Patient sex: F
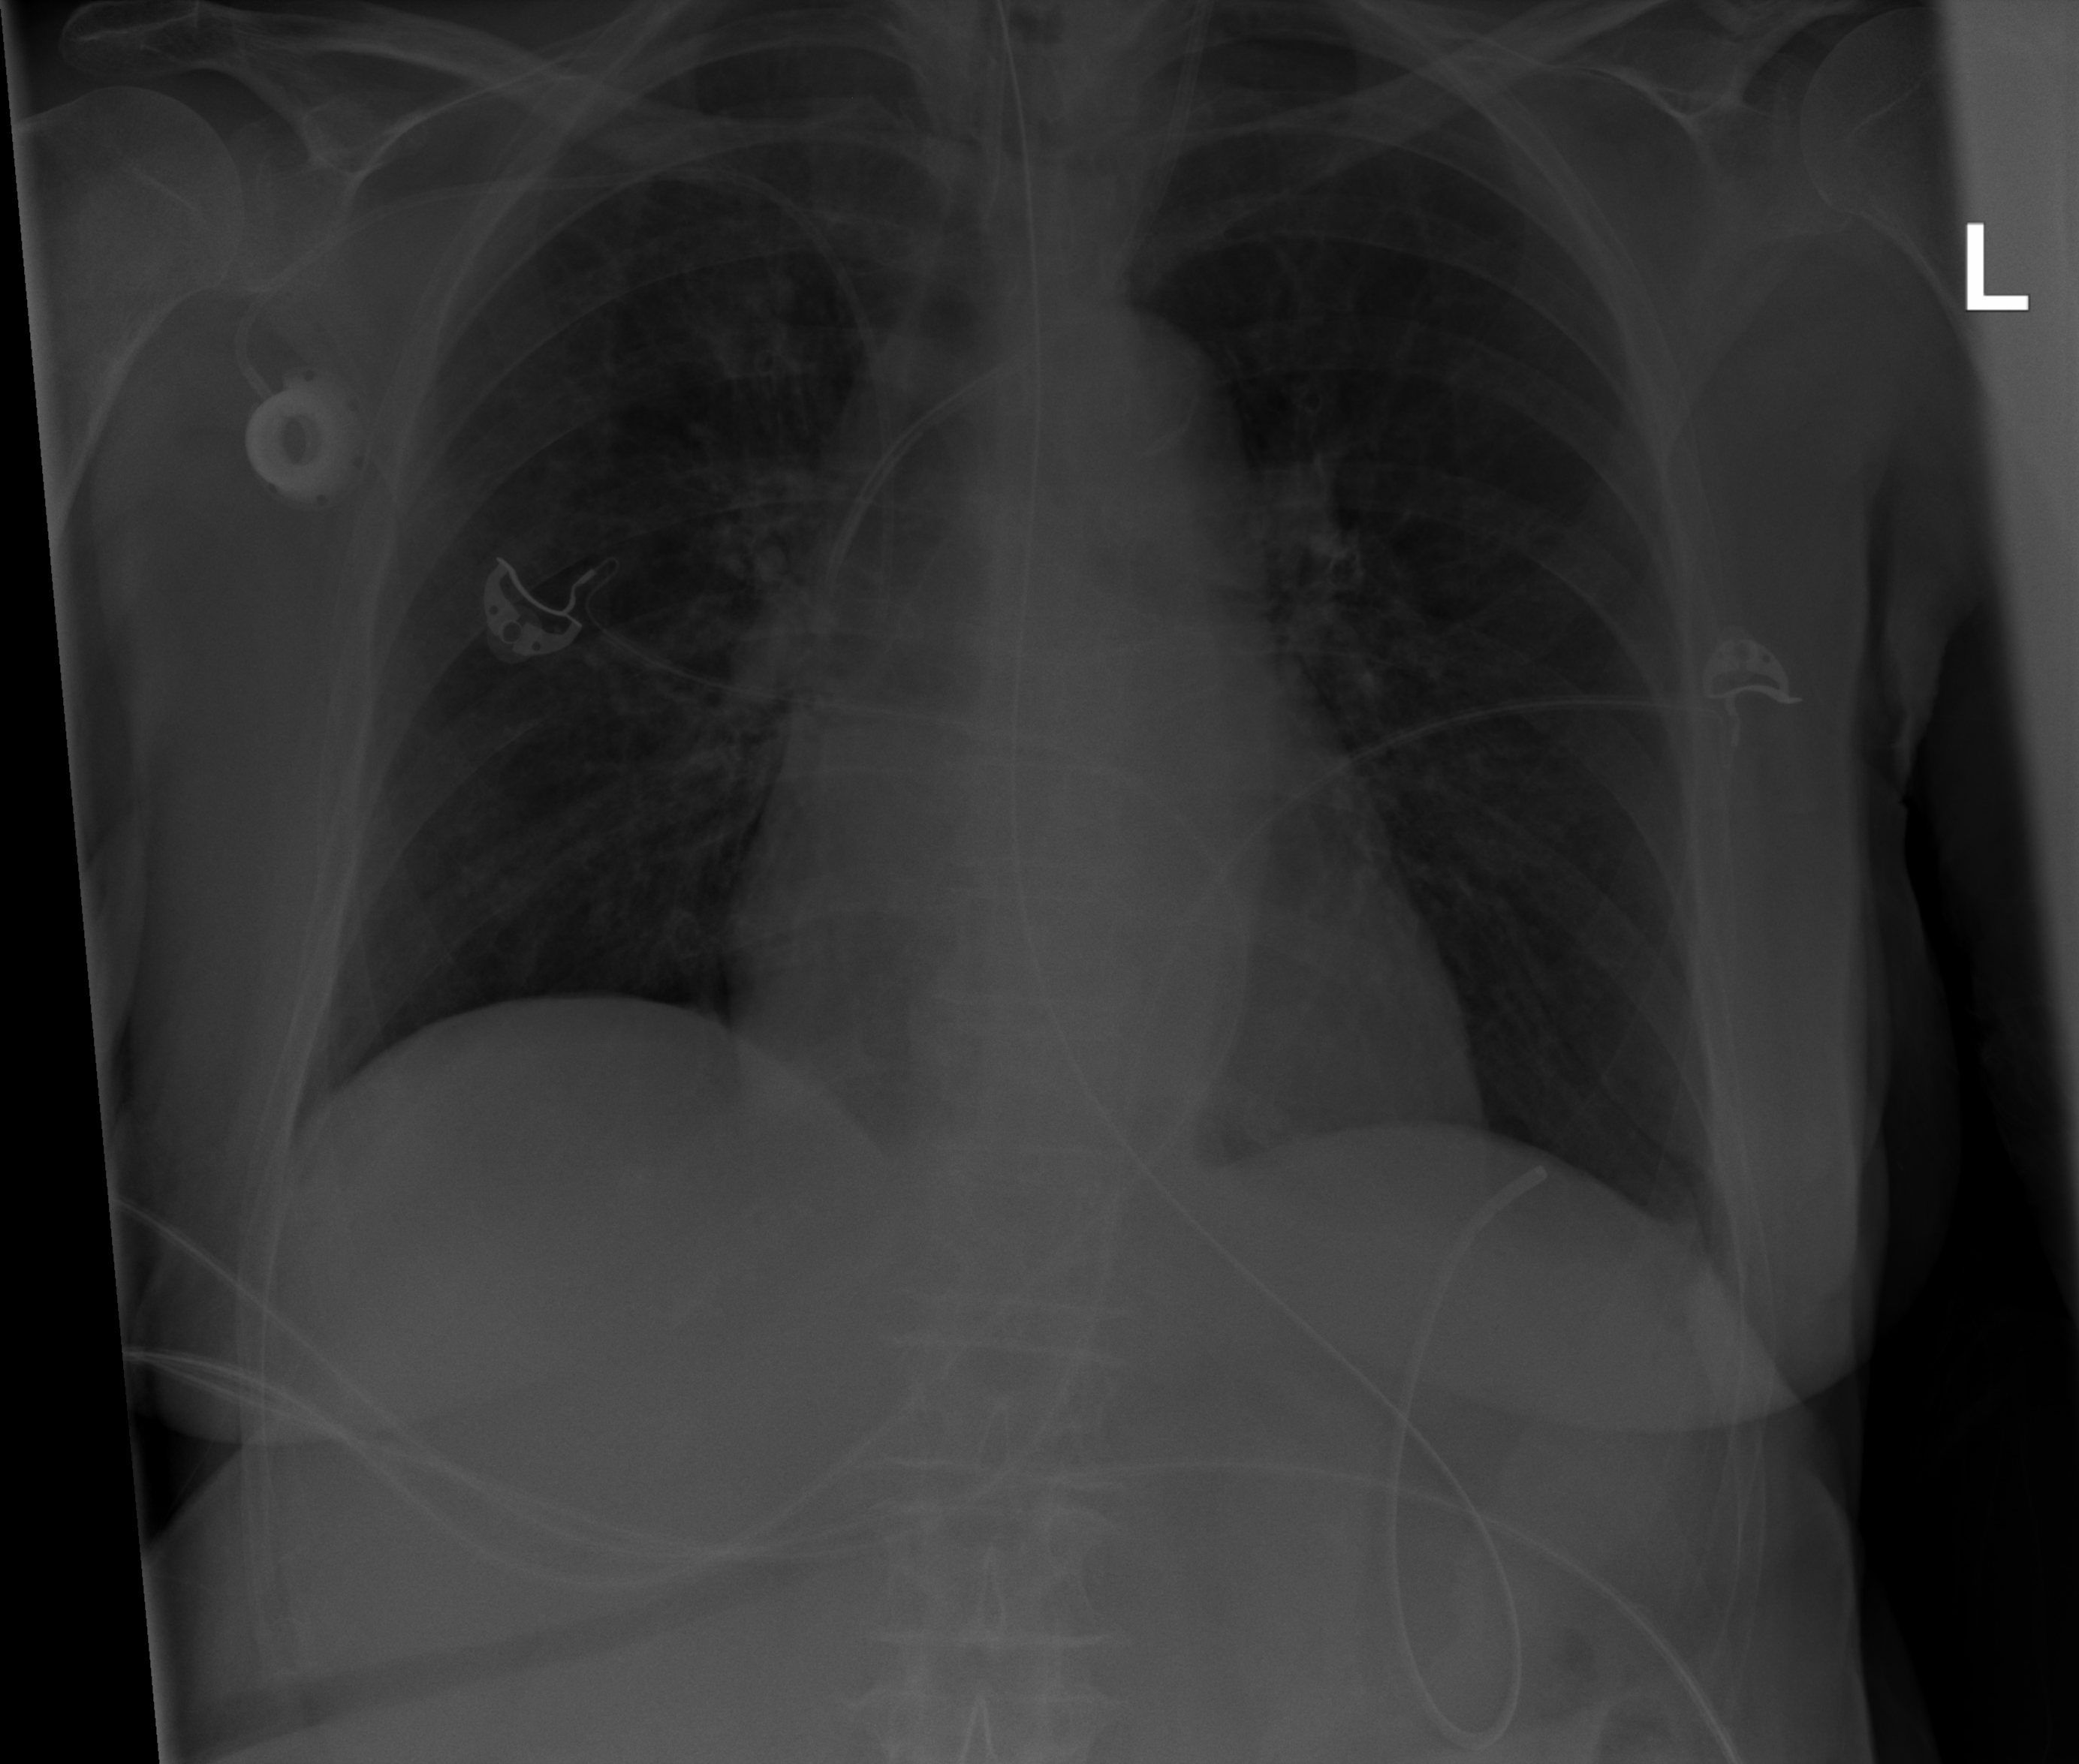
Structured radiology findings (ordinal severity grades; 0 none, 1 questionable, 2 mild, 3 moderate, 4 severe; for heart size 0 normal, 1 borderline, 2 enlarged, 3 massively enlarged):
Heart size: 2
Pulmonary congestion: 0
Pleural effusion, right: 0
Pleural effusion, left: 1
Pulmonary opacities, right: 2
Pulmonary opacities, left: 0
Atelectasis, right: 2
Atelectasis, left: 0